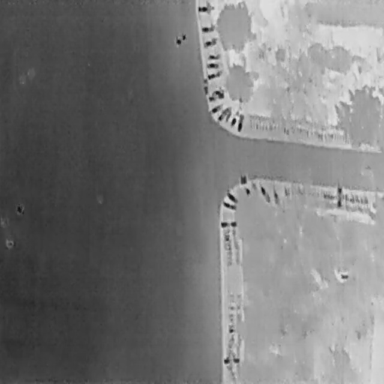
There are 17 objects shown in the infrared image, including three People, and 14 Bicycles.